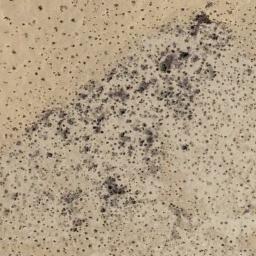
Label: chaparral